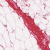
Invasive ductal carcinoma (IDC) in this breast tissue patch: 0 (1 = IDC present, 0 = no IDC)